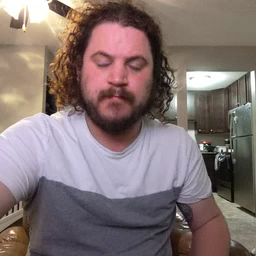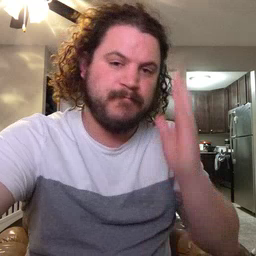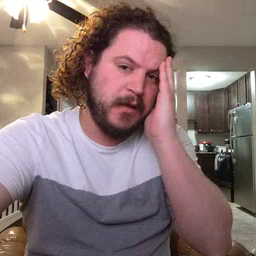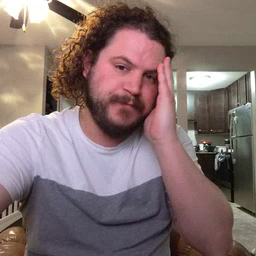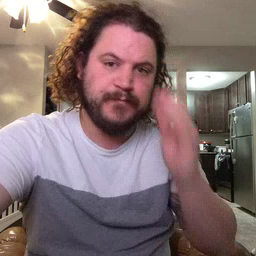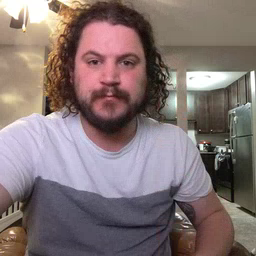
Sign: bed